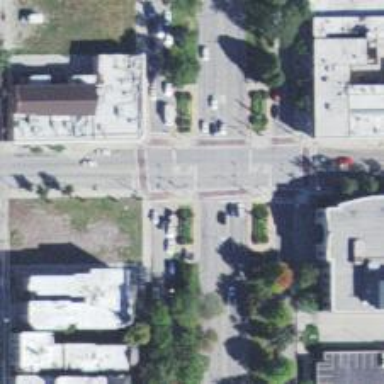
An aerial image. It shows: Footway that serves as traffic island.